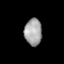
Tissue: lung
Cell type: Others
Senescence score: 0.6183
Nuclear area (px): 458
Mean DAPI intensity: 162.269